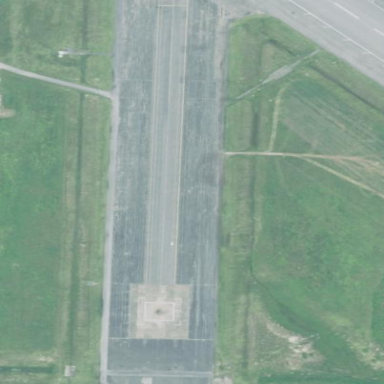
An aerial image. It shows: Apron at the airport.